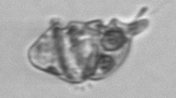
Label: Proterythropsis